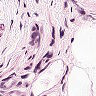
Metastatic tissue present: no